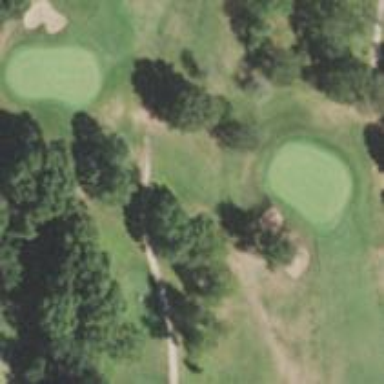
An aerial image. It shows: Golf tee.